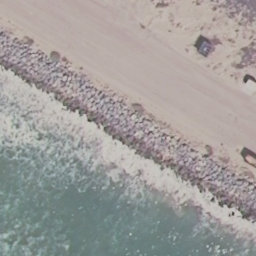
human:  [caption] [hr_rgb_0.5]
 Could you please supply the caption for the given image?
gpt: Waves come to the white sand beach over and over again and throw up white foams .

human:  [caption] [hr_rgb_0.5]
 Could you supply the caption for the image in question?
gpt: Waves slapping a white sand beach throw up white foam .

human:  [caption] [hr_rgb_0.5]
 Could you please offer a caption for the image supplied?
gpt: This is a beach with green sea and white sands .

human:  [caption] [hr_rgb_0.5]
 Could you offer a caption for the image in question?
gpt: The waves coming over and over again to the sand beach .

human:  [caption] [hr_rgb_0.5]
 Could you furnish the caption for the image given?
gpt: Waves come to the white sand beach over and over again with white foasm .